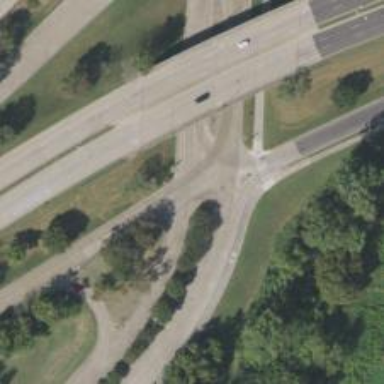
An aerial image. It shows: Secondary link road.